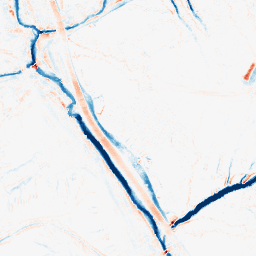
Category: morphological
Decomposition family: morphological
Decomposition parameters: operation: average
size: 5
Upsampling method: bspline
Upsampling parameters: scale: 4
Upsampling scale: 4